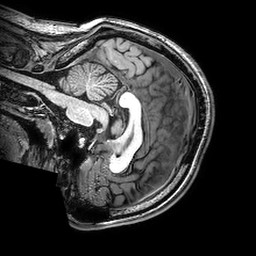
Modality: T1w
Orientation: sagittal
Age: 25
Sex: male
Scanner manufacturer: philips
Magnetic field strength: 3 T
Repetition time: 0.008444 s
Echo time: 0.00391 s